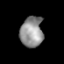
Tissue: prostate
Cell type: Fibroblasts
Senescence score: 0.7471
Nuclear area (px): 686
Mean DAPI intensity: 144.14